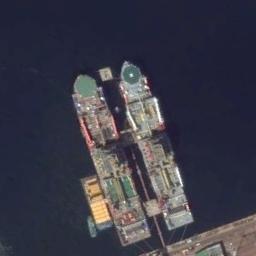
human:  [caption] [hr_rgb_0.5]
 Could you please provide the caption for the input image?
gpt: Several ships of different sizes are at sea .

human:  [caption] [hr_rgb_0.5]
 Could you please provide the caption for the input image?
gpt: There are two ships in the blue water on the shore .

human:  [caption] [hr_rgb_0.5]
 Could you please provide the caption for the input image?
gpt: The two ships are docked at the dock and the water is deep blue .

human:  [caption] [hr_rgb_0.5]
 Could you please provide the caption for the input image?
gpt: Two colorful boats docked by the dock .

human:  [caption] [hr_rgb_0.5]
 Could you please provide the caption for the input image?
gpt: There are two ships at the harbor .